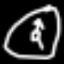
Label: clock